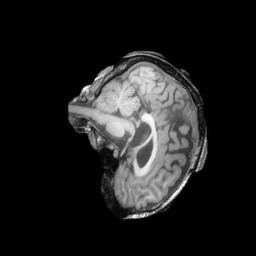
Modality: T1w
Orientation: sagittal
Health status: ill
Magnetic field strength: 3 T